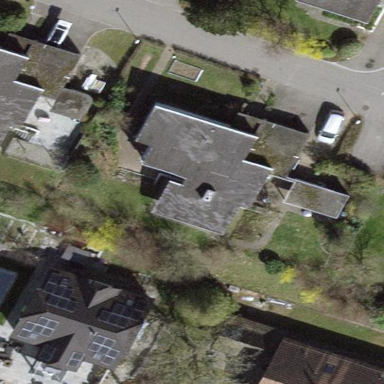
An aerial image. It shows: Flat-roofed building.